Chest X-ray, PA view. Patient: 33 years old, sex M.
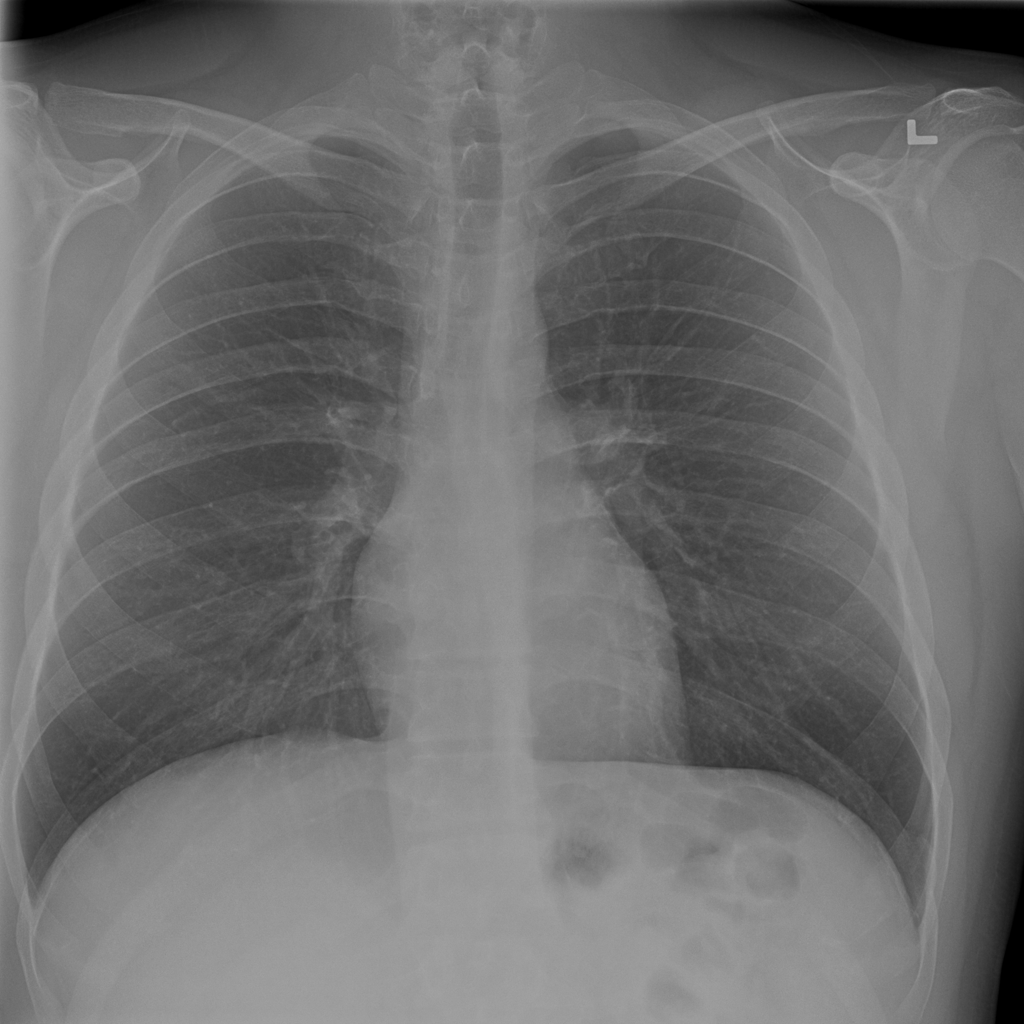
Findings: No Finding